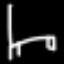
Label: chair